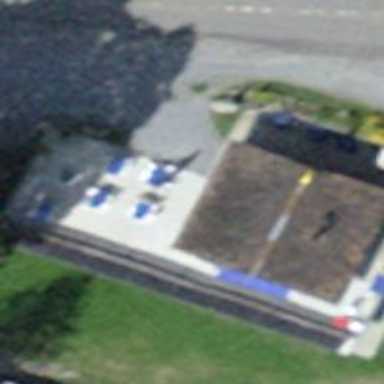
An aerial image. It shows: Restaurant.